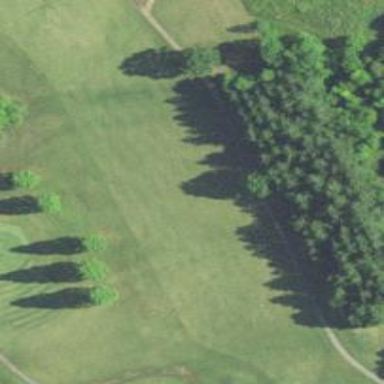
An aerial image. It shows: Golf fairway in the image.